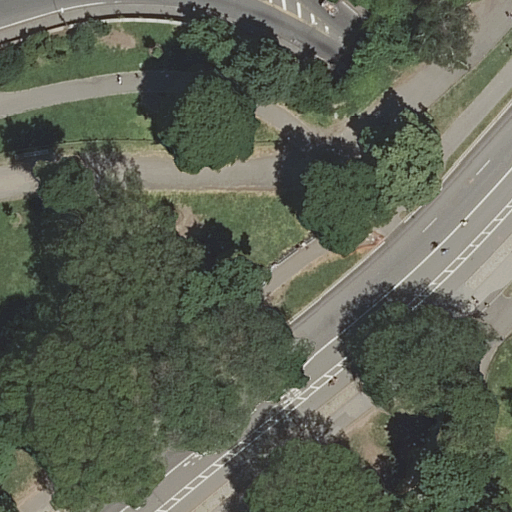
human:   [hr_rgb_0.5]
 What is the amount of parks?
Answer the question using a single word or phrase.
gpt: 1

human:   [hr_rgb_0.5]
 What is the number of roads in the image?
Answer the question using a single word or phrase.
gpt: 18

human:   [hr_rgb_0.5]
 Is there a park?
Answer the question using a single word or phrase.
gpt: yes

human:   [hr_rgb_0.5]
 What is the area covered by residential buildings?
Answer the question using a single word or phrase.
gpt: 0m2

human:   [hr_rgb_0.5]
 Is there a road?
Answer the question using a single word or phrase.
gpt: yes

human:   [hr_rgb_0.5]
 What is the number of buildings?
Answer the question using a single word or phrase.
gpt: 0

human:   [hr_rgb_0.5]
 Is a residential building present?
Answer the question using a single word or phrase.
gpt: no

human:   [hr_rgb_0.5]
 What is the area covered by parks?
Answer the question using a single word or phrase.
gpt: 10627m2

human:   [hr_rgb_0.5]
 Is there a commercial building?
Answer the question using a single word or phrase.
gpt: no

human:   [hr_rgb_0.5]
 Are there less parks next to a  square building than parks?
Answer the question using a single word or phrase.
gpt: yes

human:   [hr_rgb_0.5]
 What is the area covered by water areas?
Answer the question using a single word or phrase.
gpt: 0m2

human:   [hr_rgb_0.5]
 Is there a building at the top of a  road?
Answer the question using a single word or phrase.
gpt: no

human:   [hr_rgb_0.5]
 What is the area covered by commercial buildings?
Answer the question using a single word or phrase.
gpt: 0m2

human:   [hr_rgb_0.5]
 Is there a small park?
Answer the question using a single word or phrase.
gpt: no

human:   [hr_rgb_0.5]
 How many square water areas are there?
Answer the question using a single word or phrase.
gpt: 0

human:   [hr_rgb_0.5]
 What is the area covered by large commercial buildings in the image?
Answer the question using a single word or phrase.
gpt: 0m2

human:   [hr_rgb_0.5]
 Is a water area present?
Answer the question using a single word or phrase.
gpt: no

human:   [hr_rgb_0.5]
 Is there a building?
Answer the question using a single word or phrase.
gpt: no

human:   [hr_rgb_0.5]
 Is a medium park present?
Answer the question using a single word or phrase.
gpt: no

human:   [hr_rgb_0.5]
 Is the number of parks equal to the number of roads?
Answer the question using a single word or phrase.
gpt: no

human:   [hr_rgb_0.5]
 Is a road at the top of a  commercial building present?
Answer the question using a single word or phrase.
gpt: no

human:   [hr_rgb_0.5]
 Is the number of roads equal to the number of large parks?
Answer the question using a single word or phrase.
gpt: no

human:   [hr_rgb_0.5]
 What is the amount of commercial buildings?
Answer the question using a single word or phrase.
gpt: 0

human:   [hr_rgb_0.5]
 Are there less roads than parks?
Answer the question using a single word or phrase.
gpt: no

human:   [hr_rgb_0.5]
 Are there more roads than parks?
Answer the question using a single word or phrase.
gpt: yes

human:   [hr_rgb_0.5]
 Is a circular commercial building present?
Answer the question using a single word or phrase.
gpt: no

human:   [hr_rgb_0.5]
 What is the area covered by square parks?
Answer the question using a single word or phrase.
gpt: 0m2

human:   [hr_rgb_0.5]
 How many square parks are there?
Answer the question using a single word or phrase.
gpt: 0

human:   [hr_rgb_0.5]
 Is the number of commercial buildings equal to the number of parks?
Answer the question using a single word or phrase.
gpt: no

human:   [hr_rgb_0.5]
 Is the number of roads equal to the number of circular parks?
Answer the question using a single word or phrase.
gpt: no

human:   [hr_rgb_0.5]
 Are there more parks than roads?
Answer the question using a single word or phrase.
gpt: no

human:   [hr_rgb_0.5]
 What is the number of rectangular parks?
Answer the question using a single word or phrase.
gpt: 1

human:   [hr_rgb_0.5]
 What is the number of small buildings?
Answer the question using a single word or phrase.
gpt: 0

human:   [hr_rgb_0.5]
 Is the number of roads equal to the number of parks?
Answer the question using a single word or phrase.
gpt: no

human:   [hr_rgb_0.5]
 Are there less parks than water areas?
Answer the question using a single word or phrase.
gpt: no

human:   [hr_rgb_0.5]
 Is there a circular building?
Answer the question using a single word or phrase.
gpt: no

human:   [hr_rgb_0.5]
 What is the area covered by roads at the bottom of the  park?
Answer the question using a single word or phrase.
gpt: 0m2

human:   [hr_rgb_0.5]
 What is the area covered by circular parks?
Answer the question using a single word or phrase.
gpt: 0m2

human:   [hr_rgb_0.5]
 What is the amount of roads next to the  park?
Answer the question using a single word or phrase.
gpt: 18

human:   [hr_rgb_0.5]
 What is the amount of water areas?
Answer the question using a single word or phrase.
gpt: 0

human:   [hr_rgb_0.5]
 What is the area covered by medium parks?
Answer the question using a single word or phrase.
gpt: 0m2

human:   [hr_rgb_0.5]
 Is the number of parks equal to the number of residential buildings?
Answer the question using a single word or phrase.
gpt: no

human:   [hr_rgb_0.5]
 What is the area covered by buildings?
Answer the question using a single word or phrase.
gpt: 0m2

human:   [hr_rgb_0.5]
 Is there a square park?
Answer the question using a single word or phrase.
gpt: no

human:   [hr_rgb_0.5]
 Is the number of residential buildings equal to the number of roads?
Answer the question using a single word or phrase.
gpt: no

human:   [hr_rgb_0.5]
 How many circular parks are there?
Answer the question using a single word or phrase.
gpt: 0

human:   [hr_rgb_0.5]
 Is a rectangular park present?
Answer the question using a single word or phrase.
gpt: yes

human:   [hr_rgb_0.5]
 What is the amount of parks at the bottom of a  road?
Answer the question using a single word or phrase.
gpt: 0

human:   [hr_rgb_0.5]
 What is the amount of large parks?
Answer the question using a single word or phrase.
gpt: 1

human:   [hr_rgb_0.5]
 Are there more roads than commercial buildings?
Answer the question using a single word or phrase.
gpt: yes

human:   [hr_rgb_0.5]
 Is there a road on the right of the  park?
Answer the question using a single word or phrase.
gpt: no

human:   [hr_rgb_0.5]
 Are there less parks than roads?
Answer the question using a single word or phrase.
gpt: yes

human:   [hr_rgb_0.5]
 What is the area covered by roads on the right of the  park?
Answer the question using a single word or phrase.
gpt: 0m2

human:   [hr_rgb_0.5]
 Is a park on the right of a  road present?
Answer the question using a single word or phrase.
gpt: yes

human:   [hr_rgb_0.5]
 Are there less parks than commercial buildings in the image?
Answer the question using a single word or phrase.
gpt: no

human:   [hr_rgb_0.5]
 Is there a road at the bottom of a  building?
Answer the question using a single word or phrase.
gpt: no

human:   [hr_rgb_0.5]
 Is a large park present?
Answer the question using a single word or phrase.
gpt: yes

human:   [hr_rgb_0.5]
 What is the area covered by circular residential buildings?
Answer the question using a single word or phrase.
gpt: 0m2

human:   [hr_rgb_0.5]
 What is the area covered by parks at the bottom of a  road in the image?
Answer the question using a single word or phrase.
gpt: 0m2

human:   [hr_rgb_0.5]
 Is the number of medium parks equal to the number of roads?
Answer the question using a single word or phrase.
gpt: no

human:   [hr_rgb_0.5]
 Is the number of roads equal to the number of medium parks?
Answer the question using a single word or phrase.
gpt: no

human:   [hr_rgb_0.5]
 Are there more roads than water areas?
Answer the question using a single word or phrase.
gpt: yes

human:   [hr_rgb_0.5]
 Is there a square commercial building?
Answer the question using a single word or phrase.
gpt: no

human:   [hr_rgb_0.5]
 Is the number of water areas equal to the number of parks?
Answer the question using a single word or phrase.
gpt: no